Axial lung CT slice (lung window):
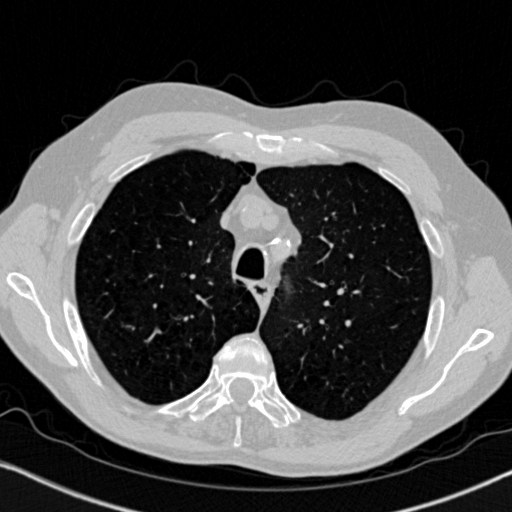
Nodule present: no